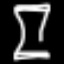
Label: hourglass